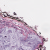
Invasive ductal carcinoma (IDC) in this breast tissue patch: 1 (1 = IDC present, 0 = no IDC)